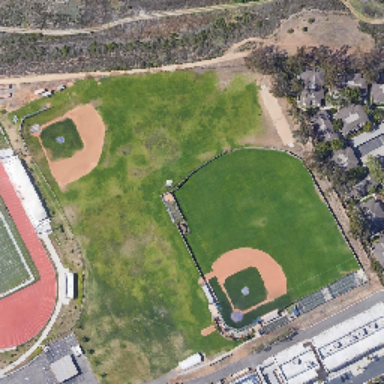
Two baseball fields of different sizes are next to the red stadium .